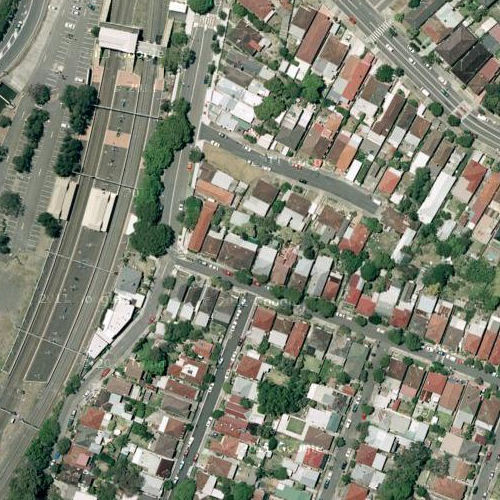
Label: sydney